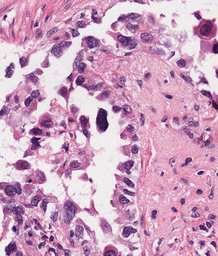
Tumor epithelial tissue: yes
Tumor-associated stroma tissue: yes
Normal tissue: no